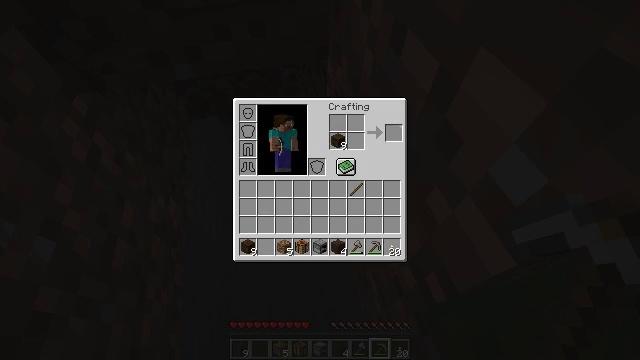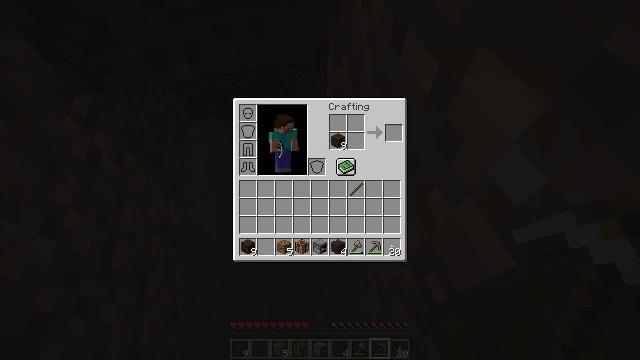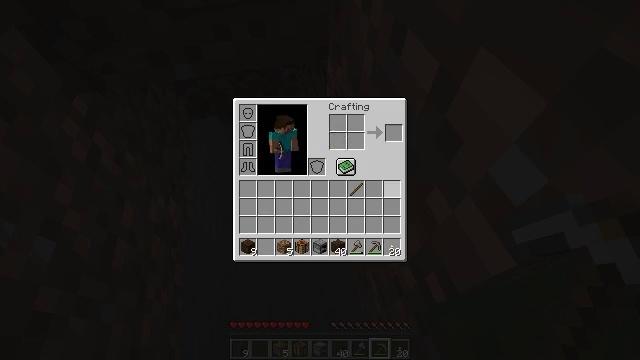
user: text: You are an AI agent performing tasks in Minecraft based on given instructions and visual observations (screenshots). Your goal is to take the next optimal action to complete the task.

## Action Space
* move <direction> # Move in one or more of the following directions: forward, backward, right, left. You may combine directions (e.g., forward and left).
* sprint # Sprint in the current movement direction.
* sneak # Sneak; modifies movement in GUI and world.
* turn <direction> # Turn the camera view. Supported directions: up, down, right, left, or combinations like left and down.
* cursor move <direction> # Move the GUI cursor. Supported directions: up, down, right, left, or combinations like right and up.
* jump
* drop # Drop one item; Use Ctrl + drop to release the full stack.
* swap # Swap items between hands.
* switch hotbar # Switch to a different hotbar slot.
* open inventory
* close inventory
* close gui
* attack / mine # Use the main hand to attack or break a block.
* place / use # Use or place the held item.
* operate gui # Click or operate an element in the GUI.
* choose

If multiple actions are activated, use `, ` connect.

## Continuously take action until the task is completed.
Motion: motion action
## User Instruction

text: Craft dark oak planks using dark oak logs in inventory crafting grid.
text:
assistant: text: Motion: sneak, cursor move down
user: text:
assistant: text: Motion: cursor move down
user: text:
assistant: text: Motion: no_op